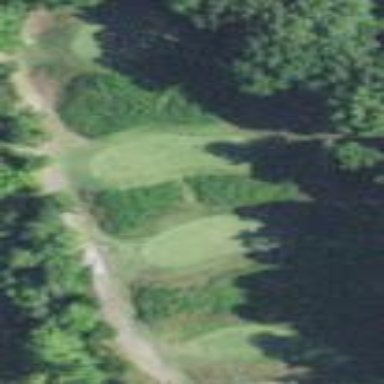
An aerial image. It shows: Area of rough grass used for golf.